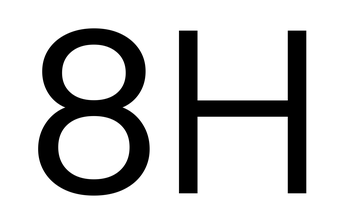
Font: InstrumentSans_Regular